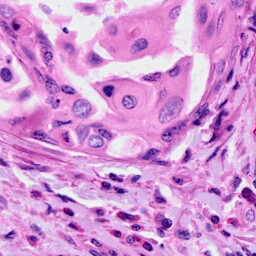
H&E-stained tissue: Cervix